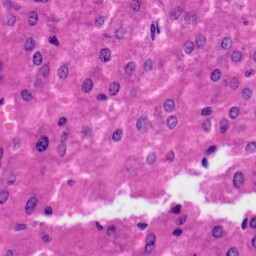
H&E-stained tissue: Liver